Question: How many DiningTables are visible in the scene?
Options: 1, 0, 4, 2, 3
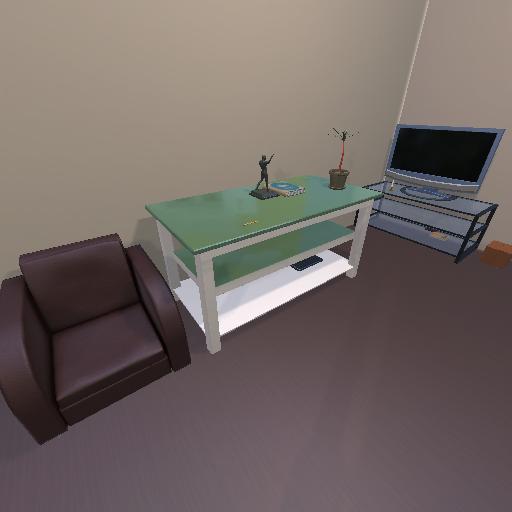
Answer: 1